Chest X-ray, AP view. Patient: 47 years old, sex M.
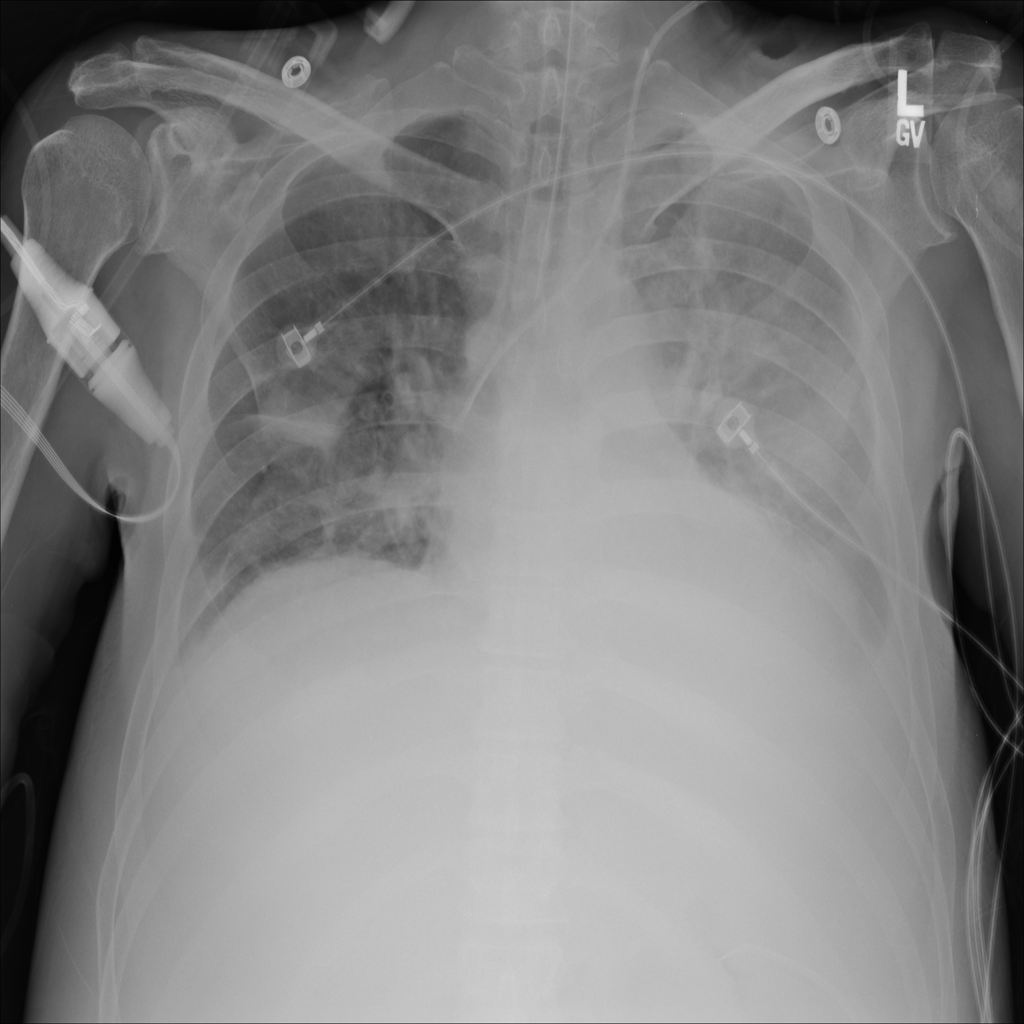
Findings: Effusion, Infiltration